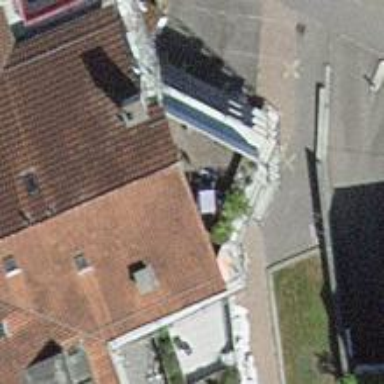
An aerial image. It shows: Building with tile roof.